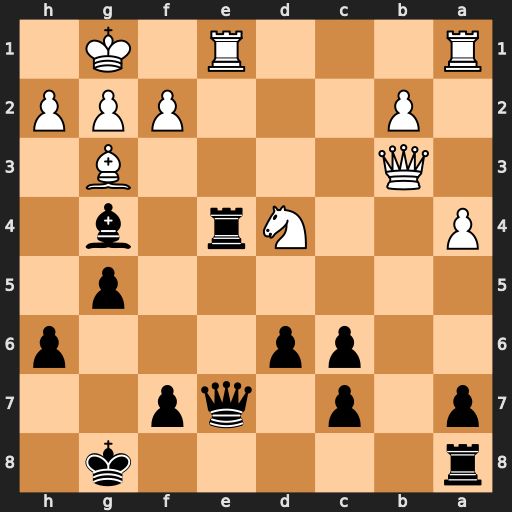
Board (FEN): r5k1/p1p1qp2/2pp3p/6p1/P2Nr1b1/1Q4B1/1P3PPP/R3R1K1
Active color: b
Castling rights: -
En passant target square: -
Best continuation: Rxe1+ Rxe1 Qxe1#